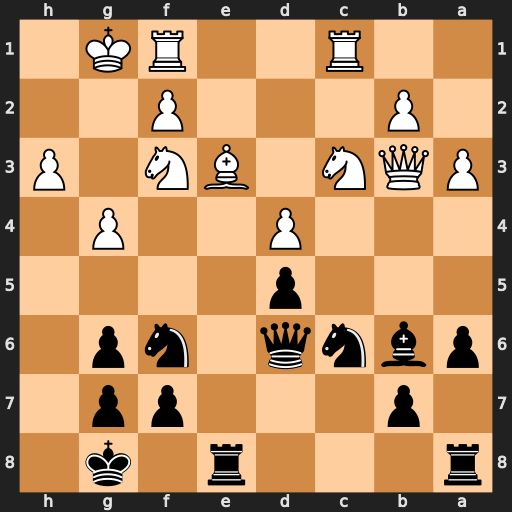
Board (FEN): r3r1k1/1p3pp1/pbnq1np1/3p4/3P2P1/PQN1BN1P/1P3P2/2R2RK1
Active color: b
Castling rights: -
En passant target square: -
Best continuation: Rxe3 fxe3 Qg3+